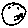
Label: smiley face